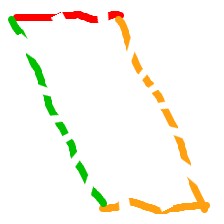
Shape: parallelogram